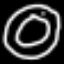
Label: donut